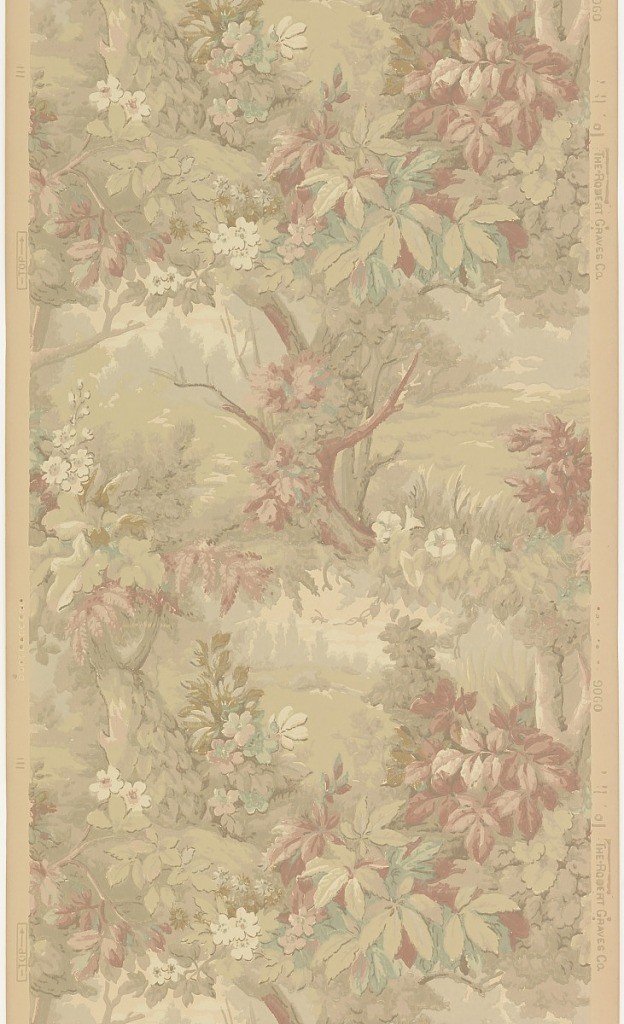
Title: Sidewall
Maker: Robert Graves Co., New York, New York
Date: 1900–1920
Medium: Machine-printed
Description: Landscape vignettes visible through tree trunks and foliage, printed in shades of gray, red and blue-green.